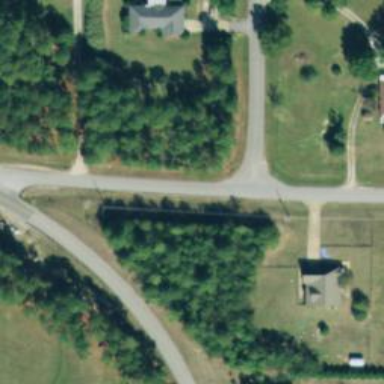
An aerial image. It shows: Tertiary road.